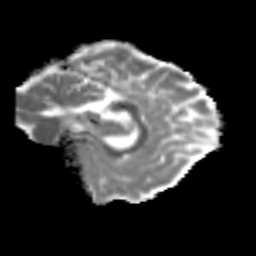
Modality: MD
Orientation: sagittal
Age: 21
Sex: female
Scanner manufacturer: siemens
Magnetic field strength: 3 T
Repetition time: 3.5 s
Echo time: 0.125 s